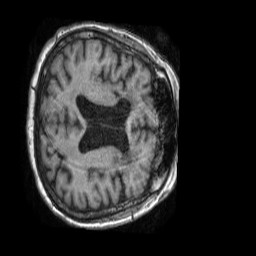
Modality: T1w
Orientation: axial
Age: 84
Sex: female
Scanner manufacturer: philips
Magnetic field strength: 1.5 T
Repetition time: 0.007098 s
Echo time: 0.003213 s